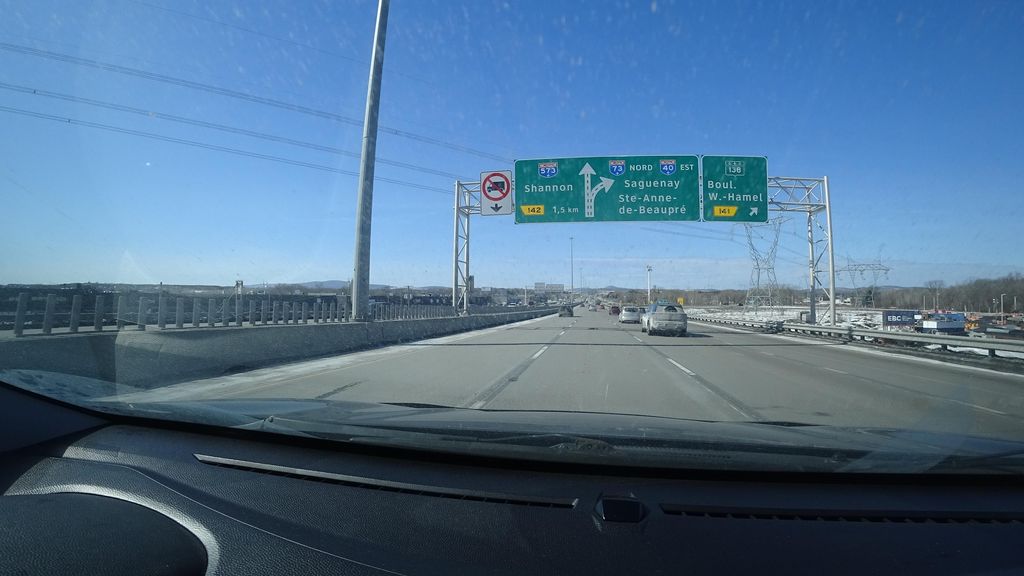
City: quebec_city